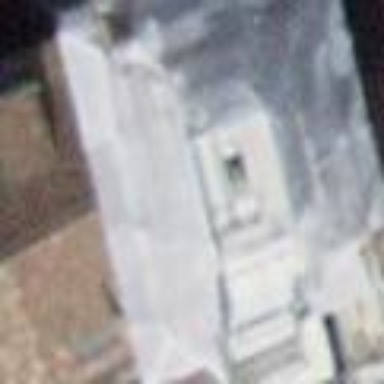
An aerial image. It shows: Building that is tourist attraction.